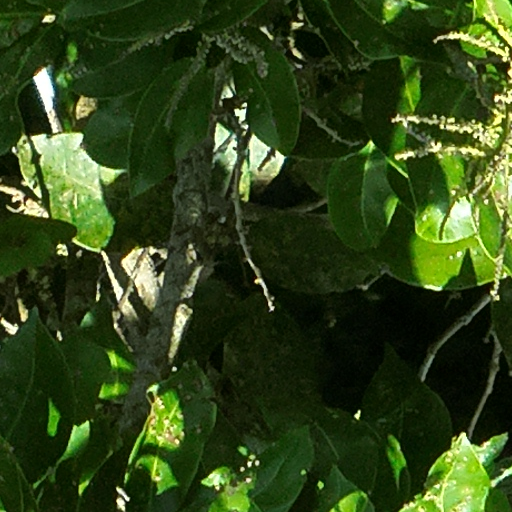
Species: Prioria copaifera
GBIF accepted scientific name: Prioria copaifera
Crown area (m\u00b2): 353.497